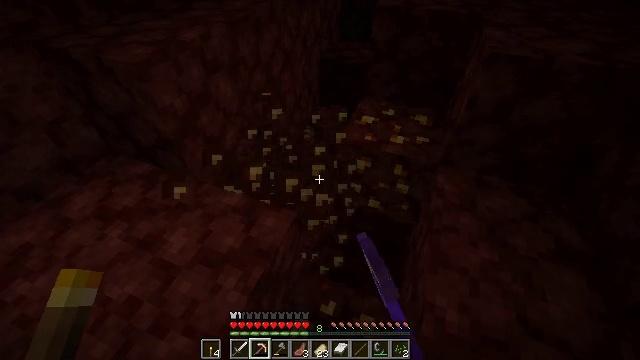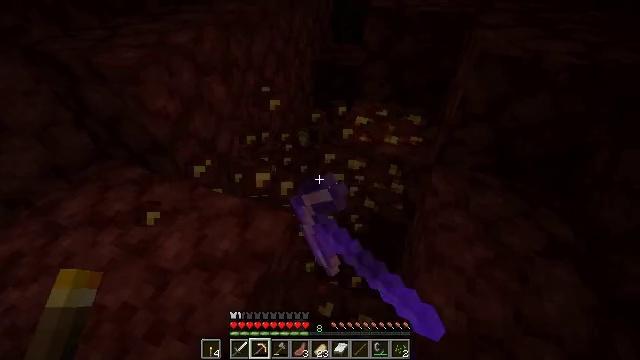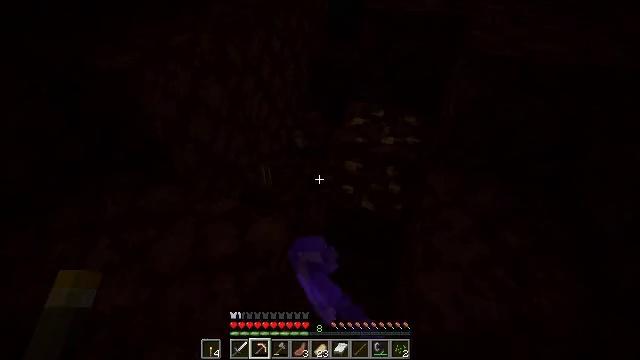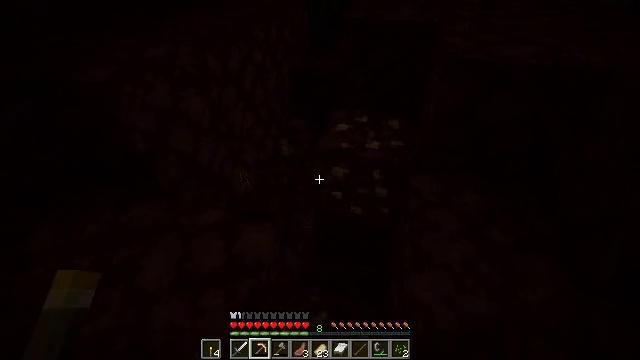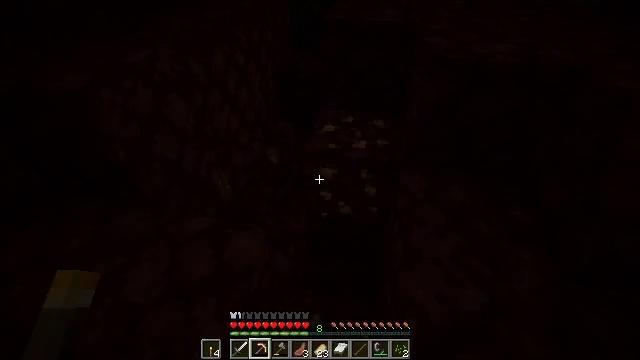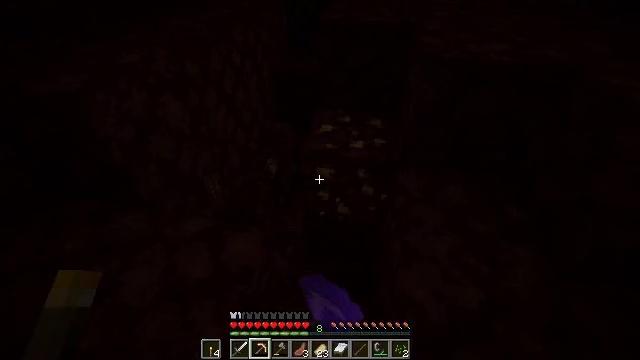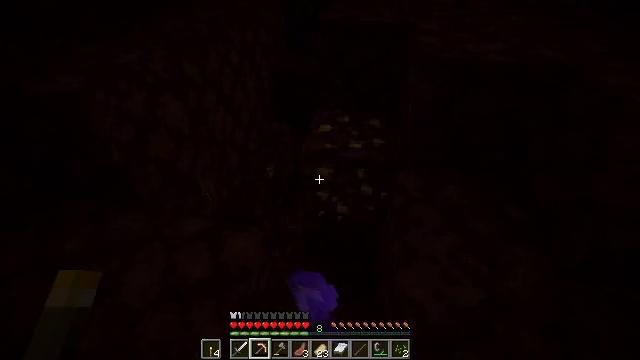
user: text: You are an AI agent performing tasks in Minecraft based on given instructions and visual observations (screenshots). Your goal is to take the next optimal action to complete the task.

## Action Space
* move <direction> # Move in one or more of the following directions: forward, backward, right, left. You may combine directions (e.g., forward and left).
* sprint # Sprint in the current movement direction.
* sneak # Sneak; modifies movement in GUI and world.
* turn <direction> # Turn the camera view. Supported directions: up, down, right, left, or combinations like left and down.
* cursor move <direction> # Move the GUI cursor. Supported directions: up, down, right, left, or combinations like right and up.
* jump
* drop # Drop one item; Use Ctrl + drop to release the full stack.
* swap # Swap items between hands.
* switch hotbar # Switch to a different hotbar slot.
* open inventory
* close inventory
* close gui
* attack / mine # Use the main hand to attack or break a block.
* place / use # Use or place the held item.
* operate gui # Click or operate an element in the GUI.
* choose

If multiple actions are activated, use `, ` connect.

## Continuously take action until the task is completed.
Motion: motion action
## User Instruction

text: Mine the netherrack in the Nether.
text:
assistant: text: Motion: turn right, attack / mine
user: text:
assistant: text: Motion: attack / mine
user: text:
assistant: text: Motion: turn right and up, attack / mine
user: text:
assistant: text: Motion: turn right, attack / mine
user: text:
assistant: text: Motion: attack / mine
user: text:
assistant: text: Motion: attack / mine
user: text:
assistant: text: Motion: attack / mine